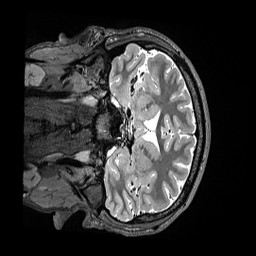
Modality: T2w
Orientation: coronal
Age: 20
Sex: male
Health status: ill
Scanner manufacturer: siemens
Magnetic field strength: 3 T
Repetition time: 3.2 s
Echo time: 0.564 s